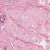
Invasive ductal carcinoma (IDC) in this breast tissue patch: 0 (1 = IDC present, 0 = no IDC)